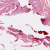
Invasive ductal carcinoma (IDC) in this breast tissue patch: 0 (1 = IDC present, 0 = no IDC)